Question: I have a plot with a color legend, and would like to add a total/average 'geom_...' series to it.
For example:
'''
d <- ggplot(data=mtcars, aes(x=cyl, y=mpg, color=factor(vs))) + geom_point()
d + stat_summary(fun.y = "mean", fun.ymin = "mean", fun.ymax = "mean", colour = "black")
'''

I would like the total 'geom_' color to be black (which is working in my example), and to have a label of "total" in the legend (which is missing from the example). The new "total" label should be the last value in the legend.
In this example the factor levels of vs are 0 and 1. This oversimplifies my case in two ways:
1. I have lots of factors levels, so I am looking for a solution that does not require manual manipulation of the colors/labels in the legend.
2. "Total" is naturally last in this data set (since it comes after 0 and 1, alphabetically), but in my data set it comes somewhere in the middle. So the factors might need to be reordered? For the sake of this example data set assume the "total" should be listed first, to show how to reorder the labels.
Lastly, there will be times that I don't think 'stat_summary' will be able to calculate the mean correctly, so I would like the flexibility of calculating the mean or total manually via a second data set. For example:
'''
d + geom_point(data = as.data.table(mtcars)[, list(avg = mean(mpg)), by = "cyl"] ... )
'''
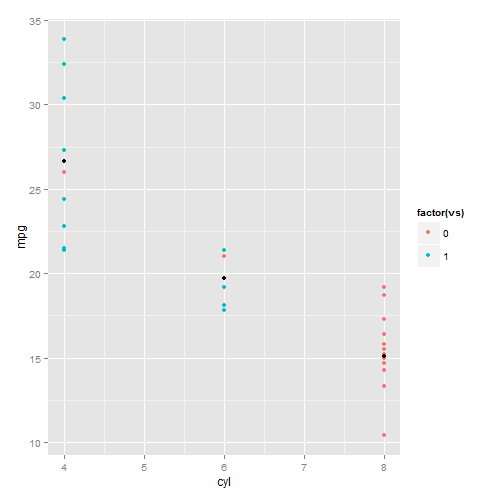
Answer: One approach would be to override another unused geom for total, ala the answer to <URL>:
'''
d <- ggplot(data=mtcars, aes(x=cyl, y=mpg, color=factor(vs))) + geom_point()
d + stat_summary(fun.y = "mean", fun.ymin = "mean", fun.ymax = "mean",
colour = "black", aes(shape="total"), geom="point") +
guides(colour=guide_legend(order=1), shape=guide_legend(title=NULL, order=2))
'''